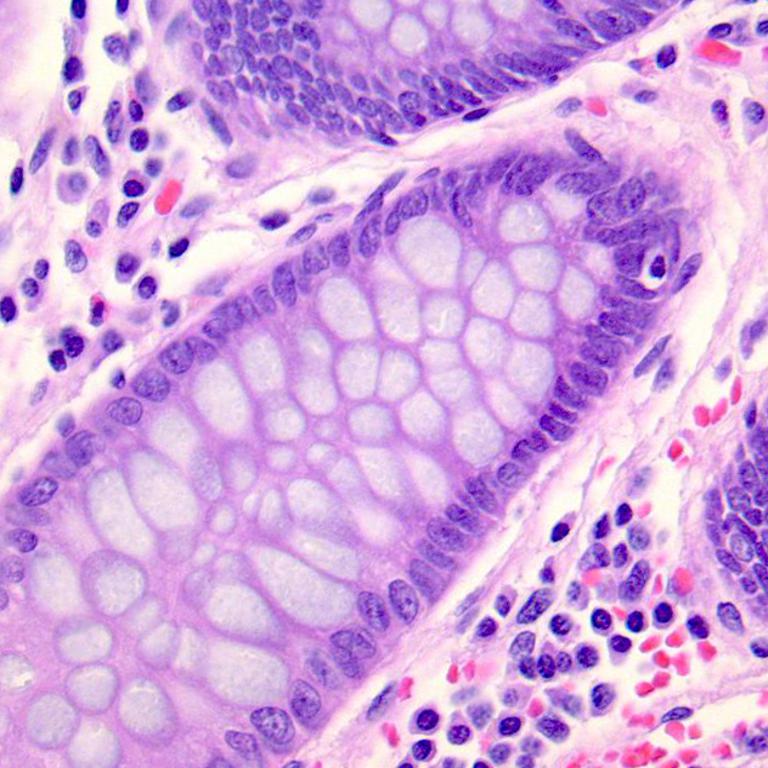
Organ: colon
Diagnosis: benign